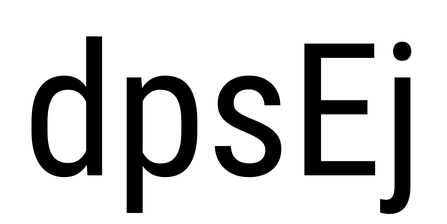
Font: Roboto_Condensed_Regular